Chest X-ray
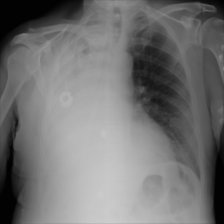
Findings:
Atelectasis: negative
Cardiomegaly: negative
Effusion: negative
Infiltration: negative
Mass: negative
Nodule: negative
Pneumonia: negative
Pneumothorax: negative
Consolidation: negative
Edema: negative
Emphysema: negative
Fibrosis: negative
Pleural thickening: negative
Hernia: negative